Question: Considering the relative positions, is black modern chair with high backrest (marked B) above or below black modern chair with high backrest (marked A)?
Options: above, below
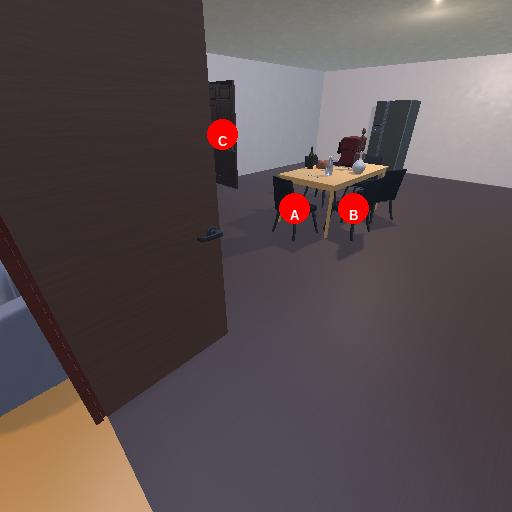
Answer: above